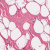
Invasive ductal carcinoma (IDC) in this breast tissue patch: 0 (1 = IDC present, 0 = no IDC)